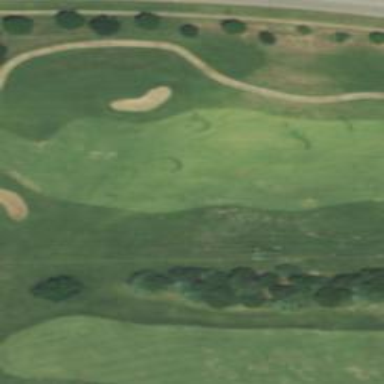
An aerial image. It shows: View of golf hole.